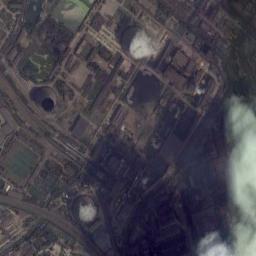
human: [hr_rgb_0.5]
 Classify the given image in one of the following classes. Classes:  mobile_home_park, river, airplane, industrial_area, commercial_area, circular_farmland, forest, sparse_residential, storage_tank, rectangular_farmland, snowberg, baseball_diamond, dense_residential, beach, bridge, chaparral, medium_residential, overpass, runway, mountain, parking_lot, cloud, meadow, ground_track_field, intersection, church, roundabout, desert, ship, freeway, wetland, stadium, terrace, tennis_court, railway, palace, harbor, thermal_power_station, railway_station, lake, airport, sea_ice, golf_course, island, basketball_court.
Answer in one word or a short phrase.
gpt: thermal_power_station